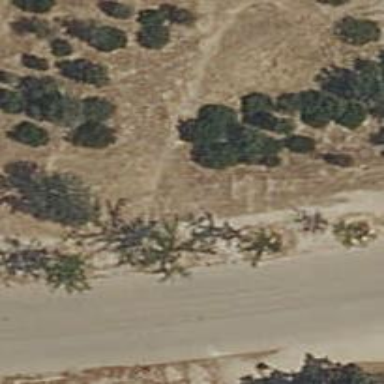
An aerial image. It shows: Row of trees in natural setting.